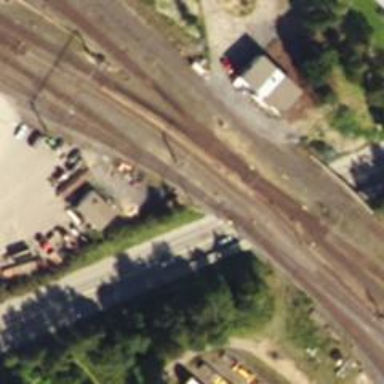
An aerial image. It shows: Rail yard with electrified contact lines for railway operations.